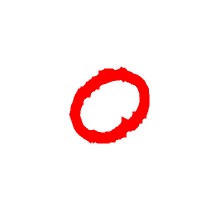
Shape: circle